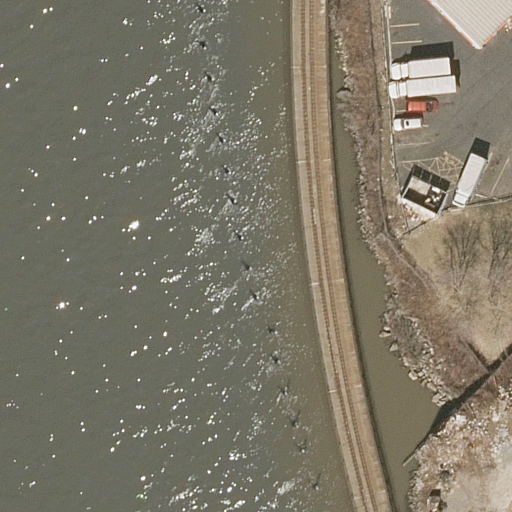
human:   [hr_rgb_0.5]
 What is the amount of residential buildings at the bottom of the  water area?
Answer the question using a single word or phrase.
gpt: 0

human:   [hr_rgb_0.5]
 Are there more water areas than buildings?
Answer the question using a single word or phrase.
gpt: no

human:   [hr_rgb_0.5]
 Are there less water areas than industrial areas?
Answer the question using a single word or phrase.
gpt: no

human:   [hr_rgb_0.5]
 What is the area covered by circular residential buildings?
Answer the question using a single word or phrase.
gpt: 0m2

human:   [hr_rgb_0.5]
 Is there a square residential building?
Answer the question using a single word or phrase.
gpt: no

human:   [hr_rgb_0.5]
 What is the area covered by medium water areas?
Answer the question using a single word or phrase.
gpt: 0m2

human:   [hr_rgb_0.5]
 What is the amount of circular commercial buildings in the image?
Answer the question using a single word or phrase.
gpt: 0

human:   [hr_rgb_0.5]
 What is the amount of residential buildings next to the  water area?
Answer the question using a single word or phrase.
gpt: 1

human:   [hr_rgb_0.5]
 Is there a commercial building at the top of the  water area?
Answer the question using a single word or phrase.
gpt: no

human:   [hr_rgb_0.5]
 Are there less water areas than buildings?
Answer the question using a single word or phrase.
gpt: no

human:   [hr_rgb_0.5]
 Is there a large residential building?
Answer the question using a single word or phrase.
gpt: no

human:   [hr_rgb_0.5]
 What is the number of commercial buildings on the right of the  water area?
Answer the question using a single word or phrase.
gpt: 0

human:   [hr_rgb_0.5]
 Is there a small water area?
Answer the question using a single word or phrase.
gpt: no

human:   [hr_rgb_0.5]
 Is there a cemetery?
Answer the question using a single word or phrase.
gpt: no

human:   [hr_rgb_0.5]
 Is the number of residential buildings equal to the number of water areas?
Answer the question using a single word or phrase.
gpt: yes

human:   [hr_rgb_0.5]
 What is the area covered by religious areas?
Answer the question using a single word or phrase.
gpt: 0m2

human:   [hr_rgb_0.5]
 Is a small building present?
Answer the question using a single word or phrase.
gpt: yes

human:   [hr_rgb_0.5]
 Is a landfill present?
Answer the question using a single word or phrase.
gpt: no

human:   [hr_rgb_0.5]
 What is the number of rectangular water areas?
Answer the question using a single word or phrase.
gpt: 0

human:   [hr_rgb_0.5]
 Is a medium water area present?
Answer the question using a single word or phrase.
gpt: no

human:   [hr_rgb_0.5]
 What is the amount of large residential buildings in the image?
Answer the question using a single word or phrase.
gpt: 0

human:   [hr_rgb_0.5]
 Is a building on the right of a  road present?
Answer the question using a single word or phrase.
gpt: no

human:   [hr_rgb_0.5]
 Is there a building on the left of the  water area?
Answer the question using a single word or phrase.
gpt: no

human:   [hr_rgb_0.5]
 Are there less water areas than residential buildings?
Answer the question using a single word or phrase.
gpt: no

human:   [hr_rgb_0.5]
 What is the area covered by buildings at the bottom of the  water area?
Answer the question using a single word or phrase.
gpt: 0m2

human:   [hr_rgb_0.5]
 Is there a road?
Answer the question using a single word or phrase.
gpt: no

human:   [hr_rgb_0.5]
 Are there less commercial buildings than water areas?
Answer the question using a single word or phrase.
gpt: yes

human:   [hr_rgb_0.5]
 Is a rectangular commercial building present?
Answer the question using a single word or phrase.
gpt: no

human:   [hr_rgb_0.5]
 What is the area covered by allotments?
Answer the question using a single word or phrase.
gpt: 0m2

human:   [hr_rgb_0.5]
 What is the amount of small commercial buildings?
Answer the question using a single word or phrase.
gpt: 0

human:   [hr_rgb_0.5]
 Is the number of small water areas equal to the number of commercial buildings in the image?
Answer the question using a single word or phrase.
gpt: yes

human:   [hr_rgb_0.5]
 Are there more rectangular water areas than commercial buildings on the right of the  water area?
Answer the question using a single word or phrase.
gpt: no

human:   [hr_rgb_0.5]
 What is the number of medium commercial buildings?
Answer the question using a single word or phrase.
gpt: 0

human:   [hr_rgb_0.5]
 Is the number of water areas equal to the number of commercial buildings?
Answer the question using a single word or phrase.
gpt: no

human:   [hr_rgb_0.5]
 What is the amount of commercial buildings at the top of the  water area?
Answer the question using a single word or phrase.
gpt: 0

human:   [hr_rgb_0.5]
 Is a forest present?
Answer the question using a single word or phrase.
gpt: no